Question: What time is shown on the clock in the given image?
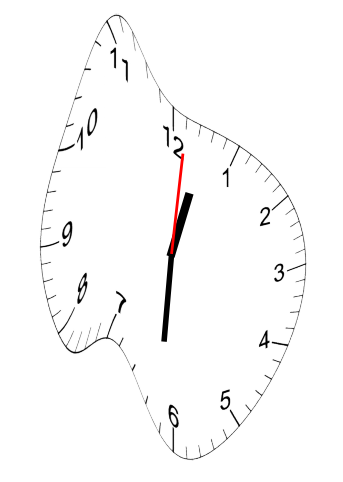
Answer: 12:31:01